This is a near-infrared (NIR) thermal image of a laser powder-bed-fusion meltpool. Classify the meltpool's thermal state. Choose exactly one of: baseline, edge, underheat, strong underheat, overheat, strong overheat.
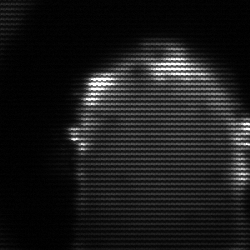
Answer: baseline